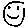
Label: smiley face